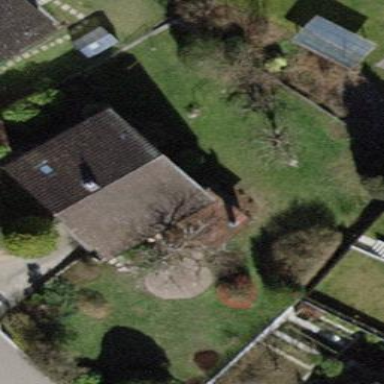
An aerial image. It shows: House with pitched roof.